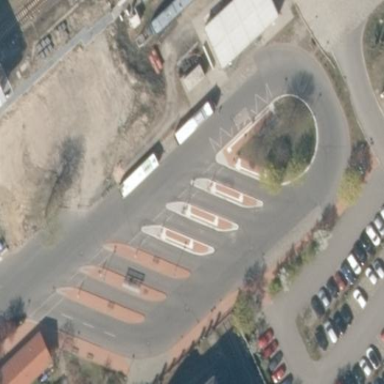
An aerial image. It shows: Bus station.